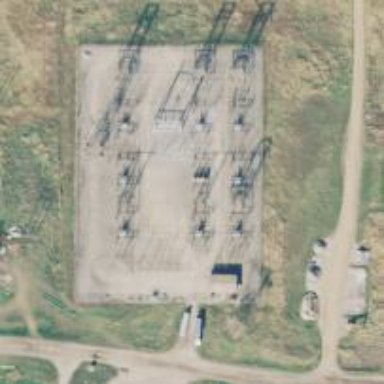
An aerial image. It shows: Switch for power supply.